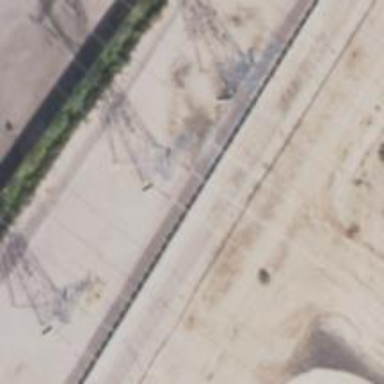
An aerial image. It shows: Lattice structure tower.